Question: I am discovering Pentaho DI and i am stuck with this problem :
I want to insert data from a csv file to a custom DB, which does not support the "insert table" step. So i would like to use the sql script step, with one request :
'''
INSERT INTO myTable
SELECT * FROM myInput
'''
And my transformation would like this :

I don't know how to get all my data from the csv to be injected in the "myInput" field.
Could someone help me ?
Thanks a lot :)
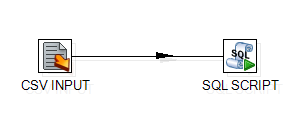
Answer: When you first edit the SQL Script step, click 'Get fields' button. This is going to load the parameters(fields from your csv) into box on the bottom left corner. Delete the parameters(fields) you don't want to insert.
In your sql script write your query something like this where the question marks are your parameters in order.
'''
insert into my_table (field1,field2,field3...) values ('?','?','?'...);
'''
Mark the checkboxes 'execute for each row' and 'execute as a single statement'. That's really about it. Let me know if you have any more questions and if you provide sample data I'll make you a sample ktr file to look at.